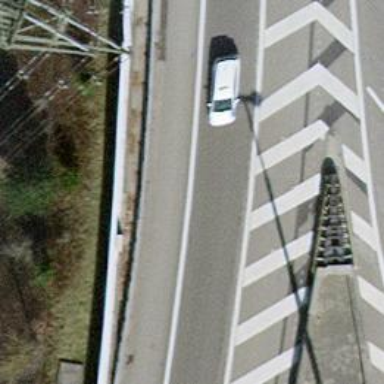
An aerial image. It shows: Asphalt motorway.